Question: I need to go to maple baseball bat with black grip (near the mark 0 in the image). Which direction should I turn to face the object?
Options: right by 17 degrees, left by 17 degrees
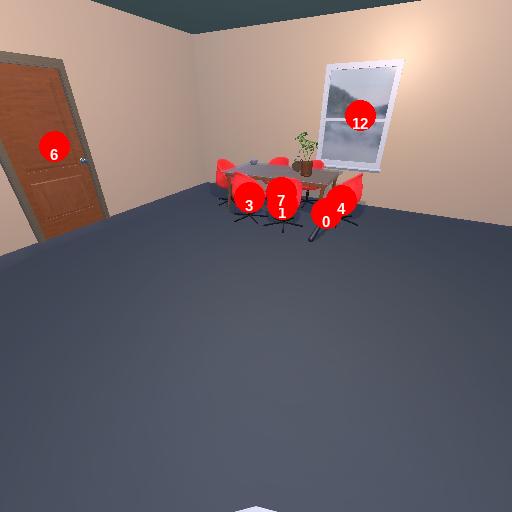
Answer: right by 17 degrees